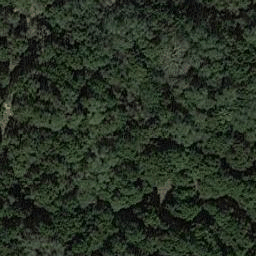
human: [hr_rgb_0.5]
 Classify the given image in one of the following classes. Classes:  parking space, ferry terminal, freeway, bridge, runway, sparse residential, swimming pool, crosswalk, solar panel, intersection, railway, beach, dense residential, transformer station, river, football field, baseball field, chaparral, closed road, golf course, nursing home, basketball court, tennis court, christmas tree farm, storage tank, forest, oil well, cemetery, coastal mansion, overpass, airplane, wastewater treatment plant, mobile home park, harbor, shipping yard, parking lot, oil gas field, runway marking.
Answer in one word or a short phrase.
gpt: forest